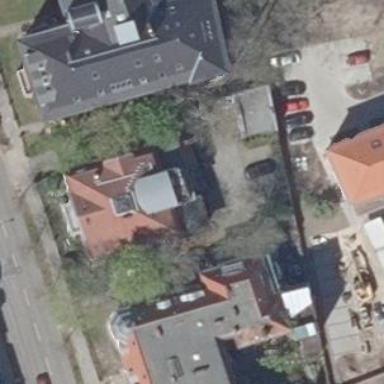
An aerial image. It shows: Detached building with white exterior and red mansard roof made of roof tiles. The building is used for retail purposes.